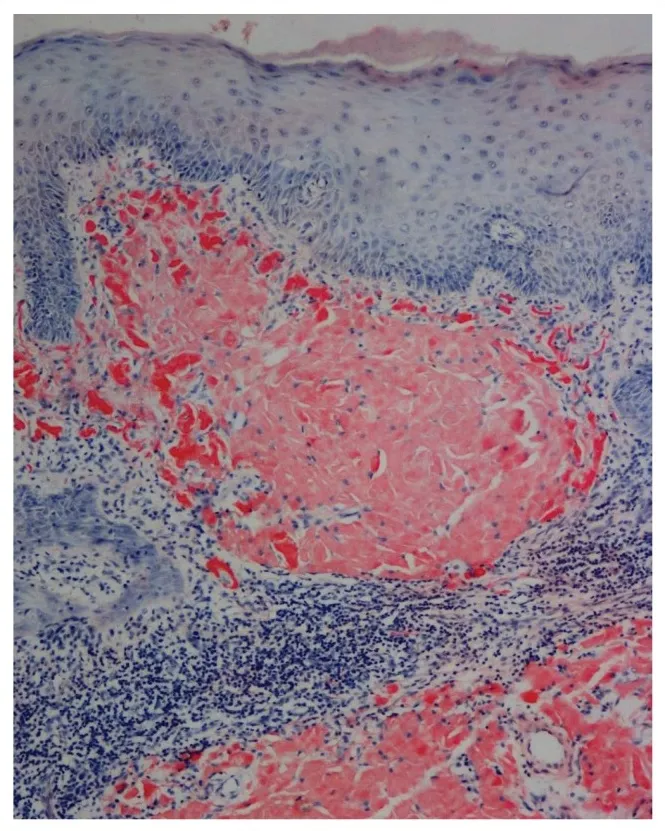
Photomicrograph showing typical amorphous extracellular Congo red-positive amyloid deposition within the dermis (Congo red, x100).
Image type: pathology (congo_red)